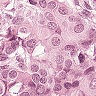
Metastatic tissue present: yes